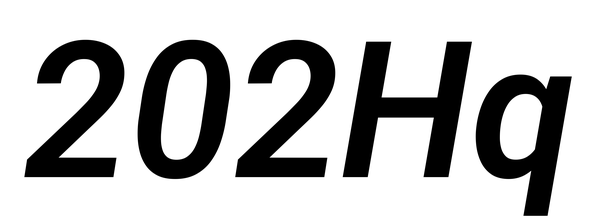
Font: Roboto-Italic_SemiBold_Italic